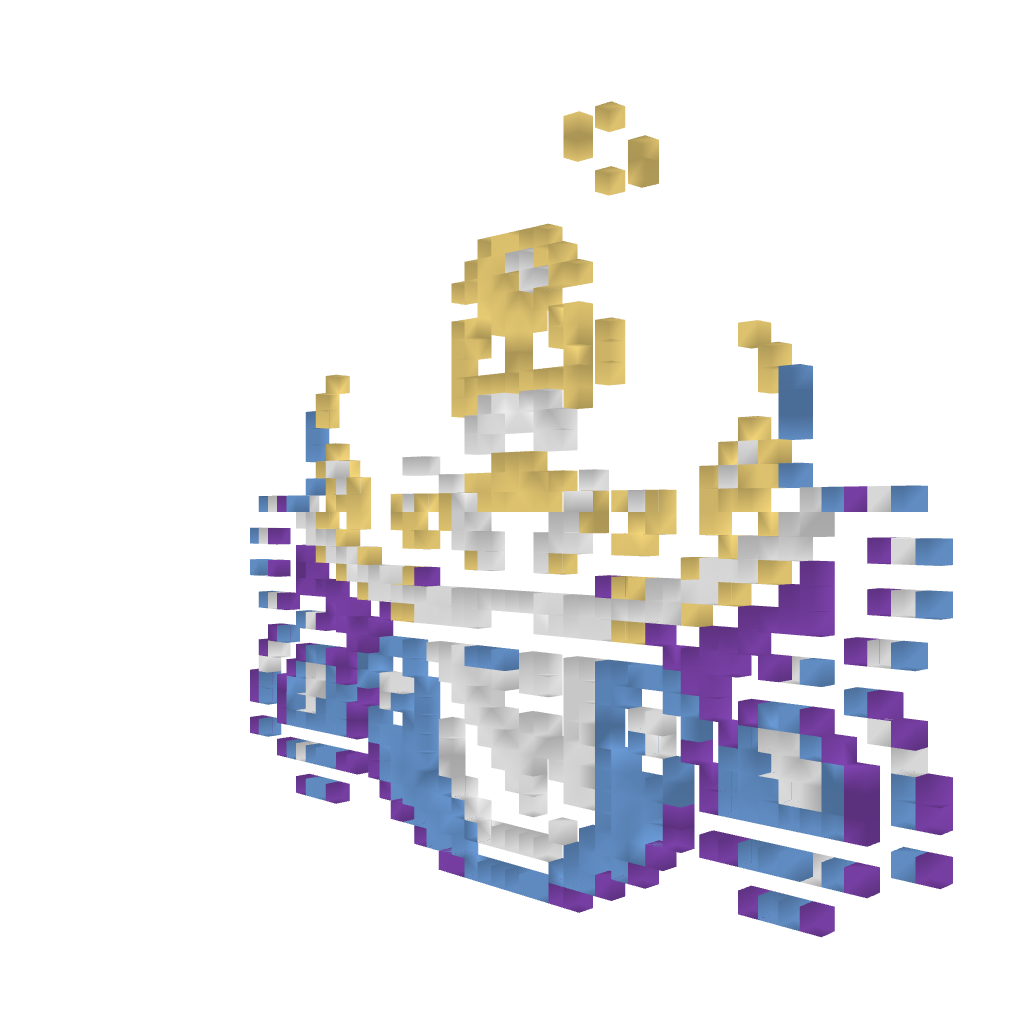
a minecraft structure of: Wily Capsule #2 (ErnieCIII) bad low quality